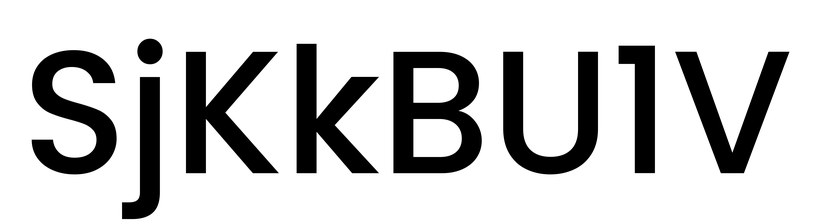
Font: Poppins-Medium